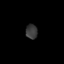
Tissue: skin
Cell type: Epithelial cells
Senescence score: 0.285
Nuclear area (px): 174
Mean DAPI intensity: 55.374